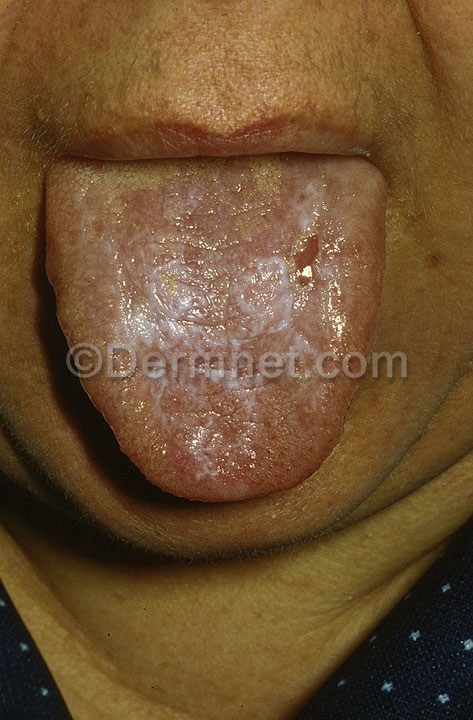
Disease: Psoriasis pictures Lichen Planus and related diseases